Question: As I want to make a plugin I have followed these steps:
1. I copied a inbuilt plugin(ex. subscription or presence plugin) from openfire src/plugins and then edited .java and plugin.xml files.(I am editing existing one because of using exact structure of openfire plugin)

1. I past this new plugin with name "myplugin" in src/plugins.
2. in ant view of build.xml I run clear (to clear target and work folder).
3. now I run plugin and also plugins in ant view to build my new plugin.
now jar of all inbuilt plugins is made in target/plugin folder but
So what I am missing..Why I am unable to build my new plugin.
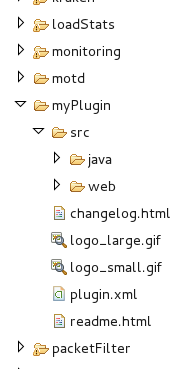
Answer: Finally I figured it out , I needed to add myplugin in build path ,then run plugins in ant view.